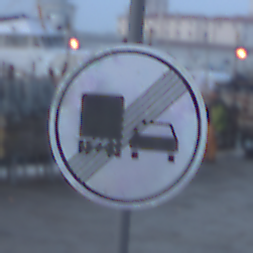
Verkehrszeichen: EndeUeberholverbotKraftfahrzeuge
Umgebung: Outdoor, Urban
Tageszeit: Dawn
Wetter: Clear
Licht: Natural
Jahreszeit: NotSpecified
Kontrast: LowContrast